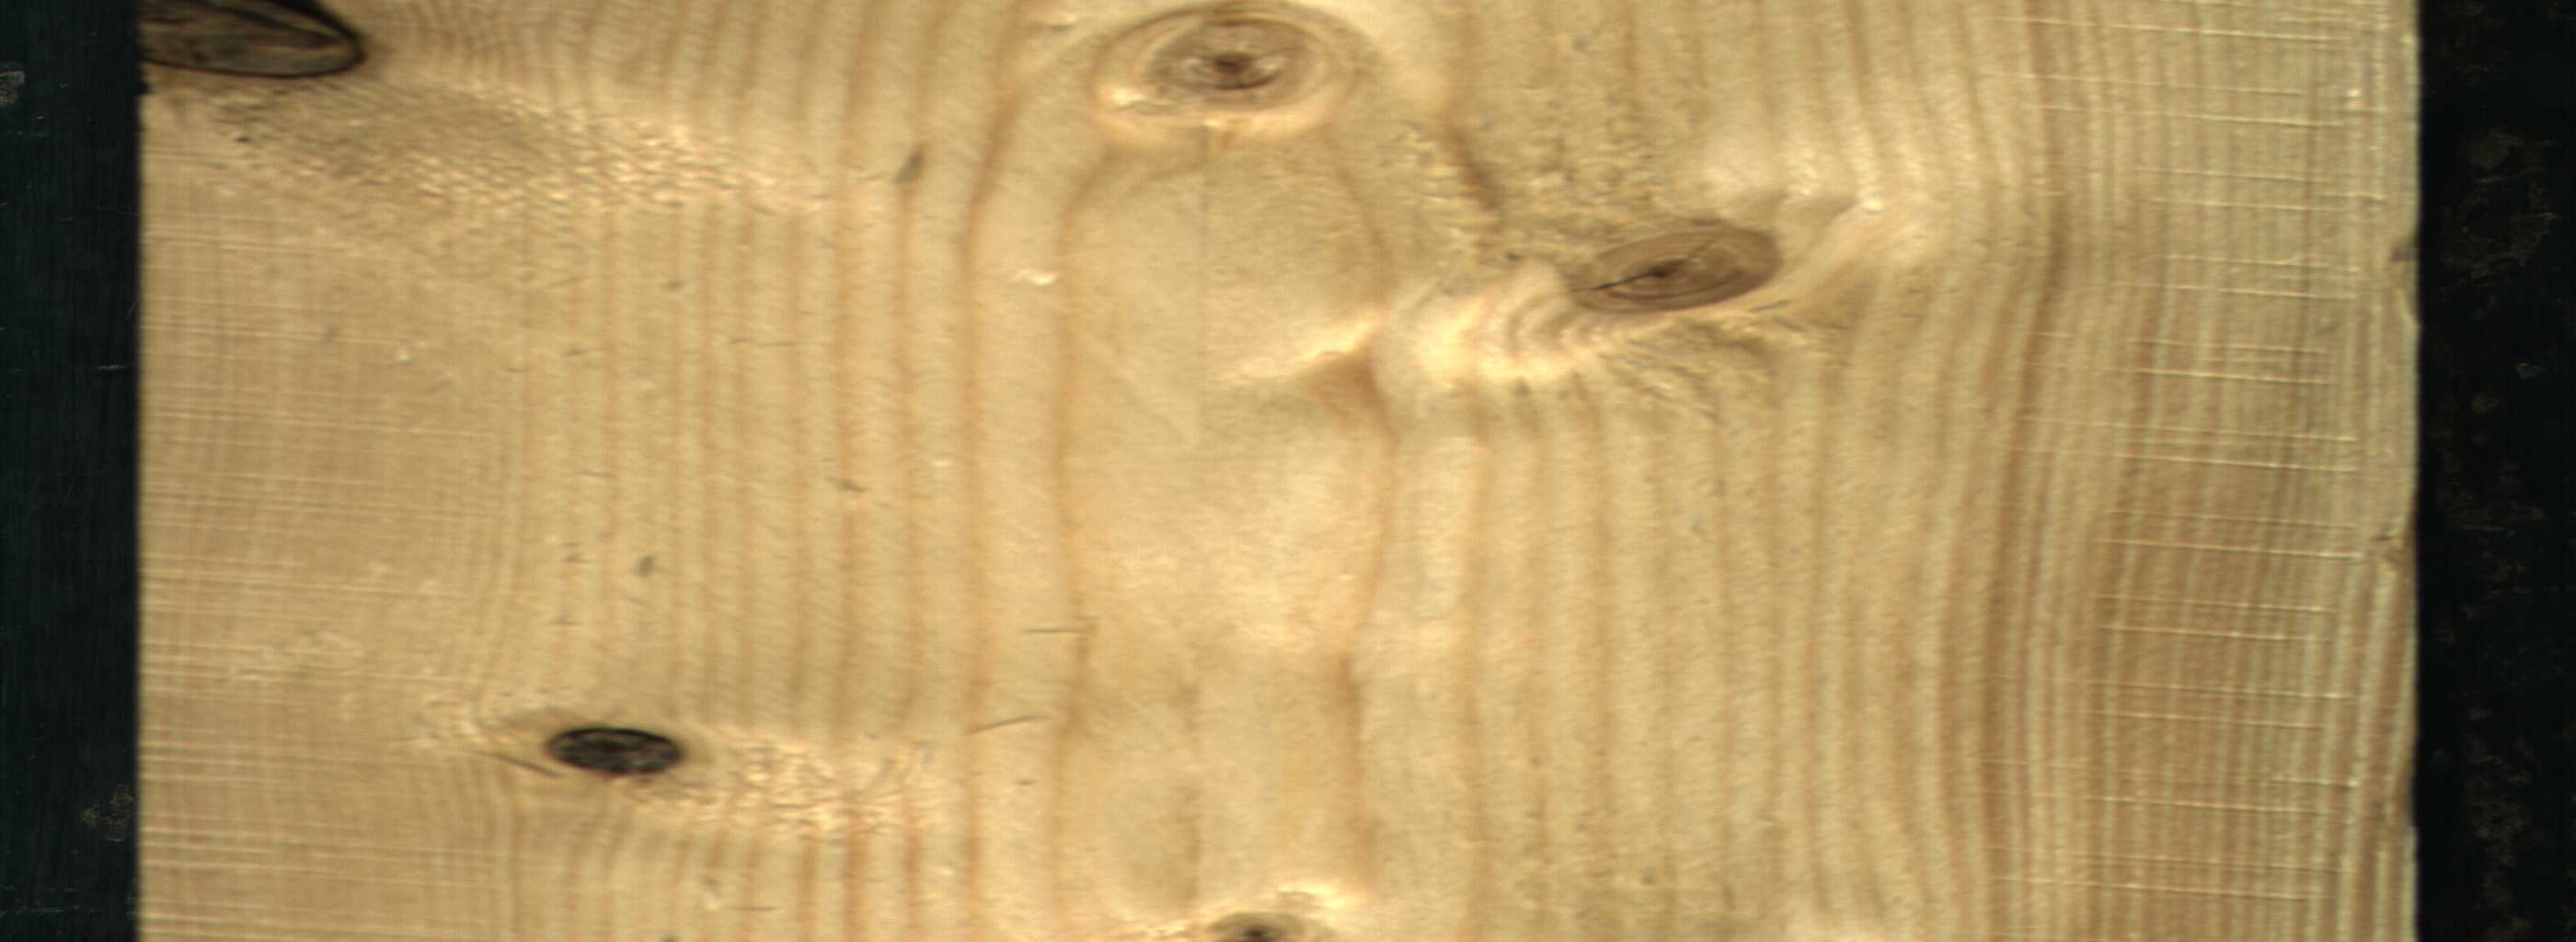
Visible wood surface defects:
knot_with_crack
Dead_Knot
Dead_Knot
Live_Knot
Live_Knot